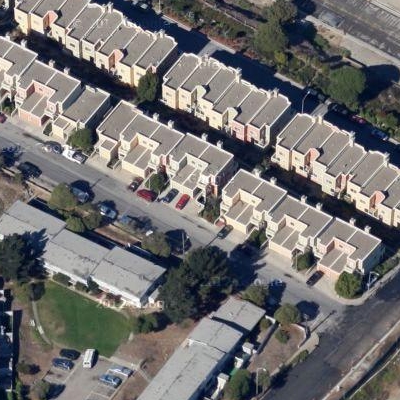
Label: Resident